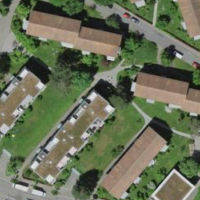
EUNIS habitat code: 55
Species observed at this site:
Anoplotrupes stercorosus